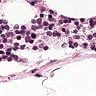
Metastatic tissue present: no